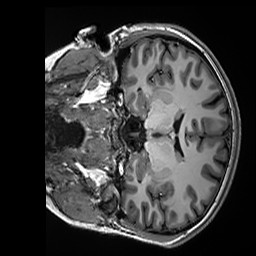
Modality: T1w
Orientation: coronal
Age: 24
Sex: female
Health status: healthy
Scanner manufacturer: siemens
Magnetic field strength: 3 T
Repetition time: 2.5 s
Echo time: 0.00299 s